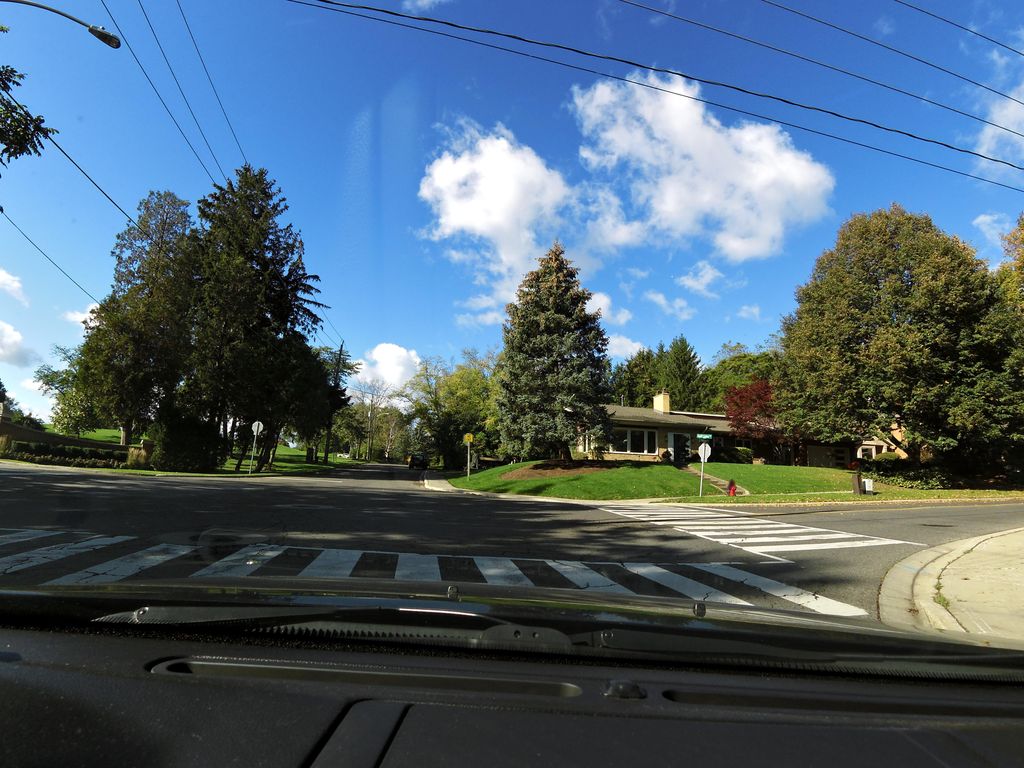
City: hamilton